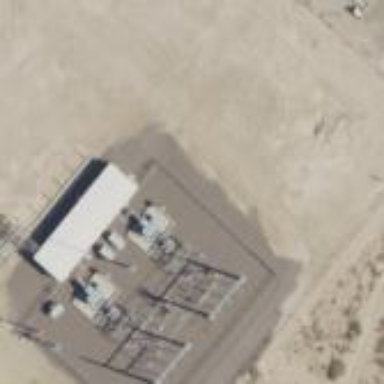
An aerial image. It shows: Industrial power substation enclosed by fence.